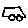
Label: car